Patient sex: F
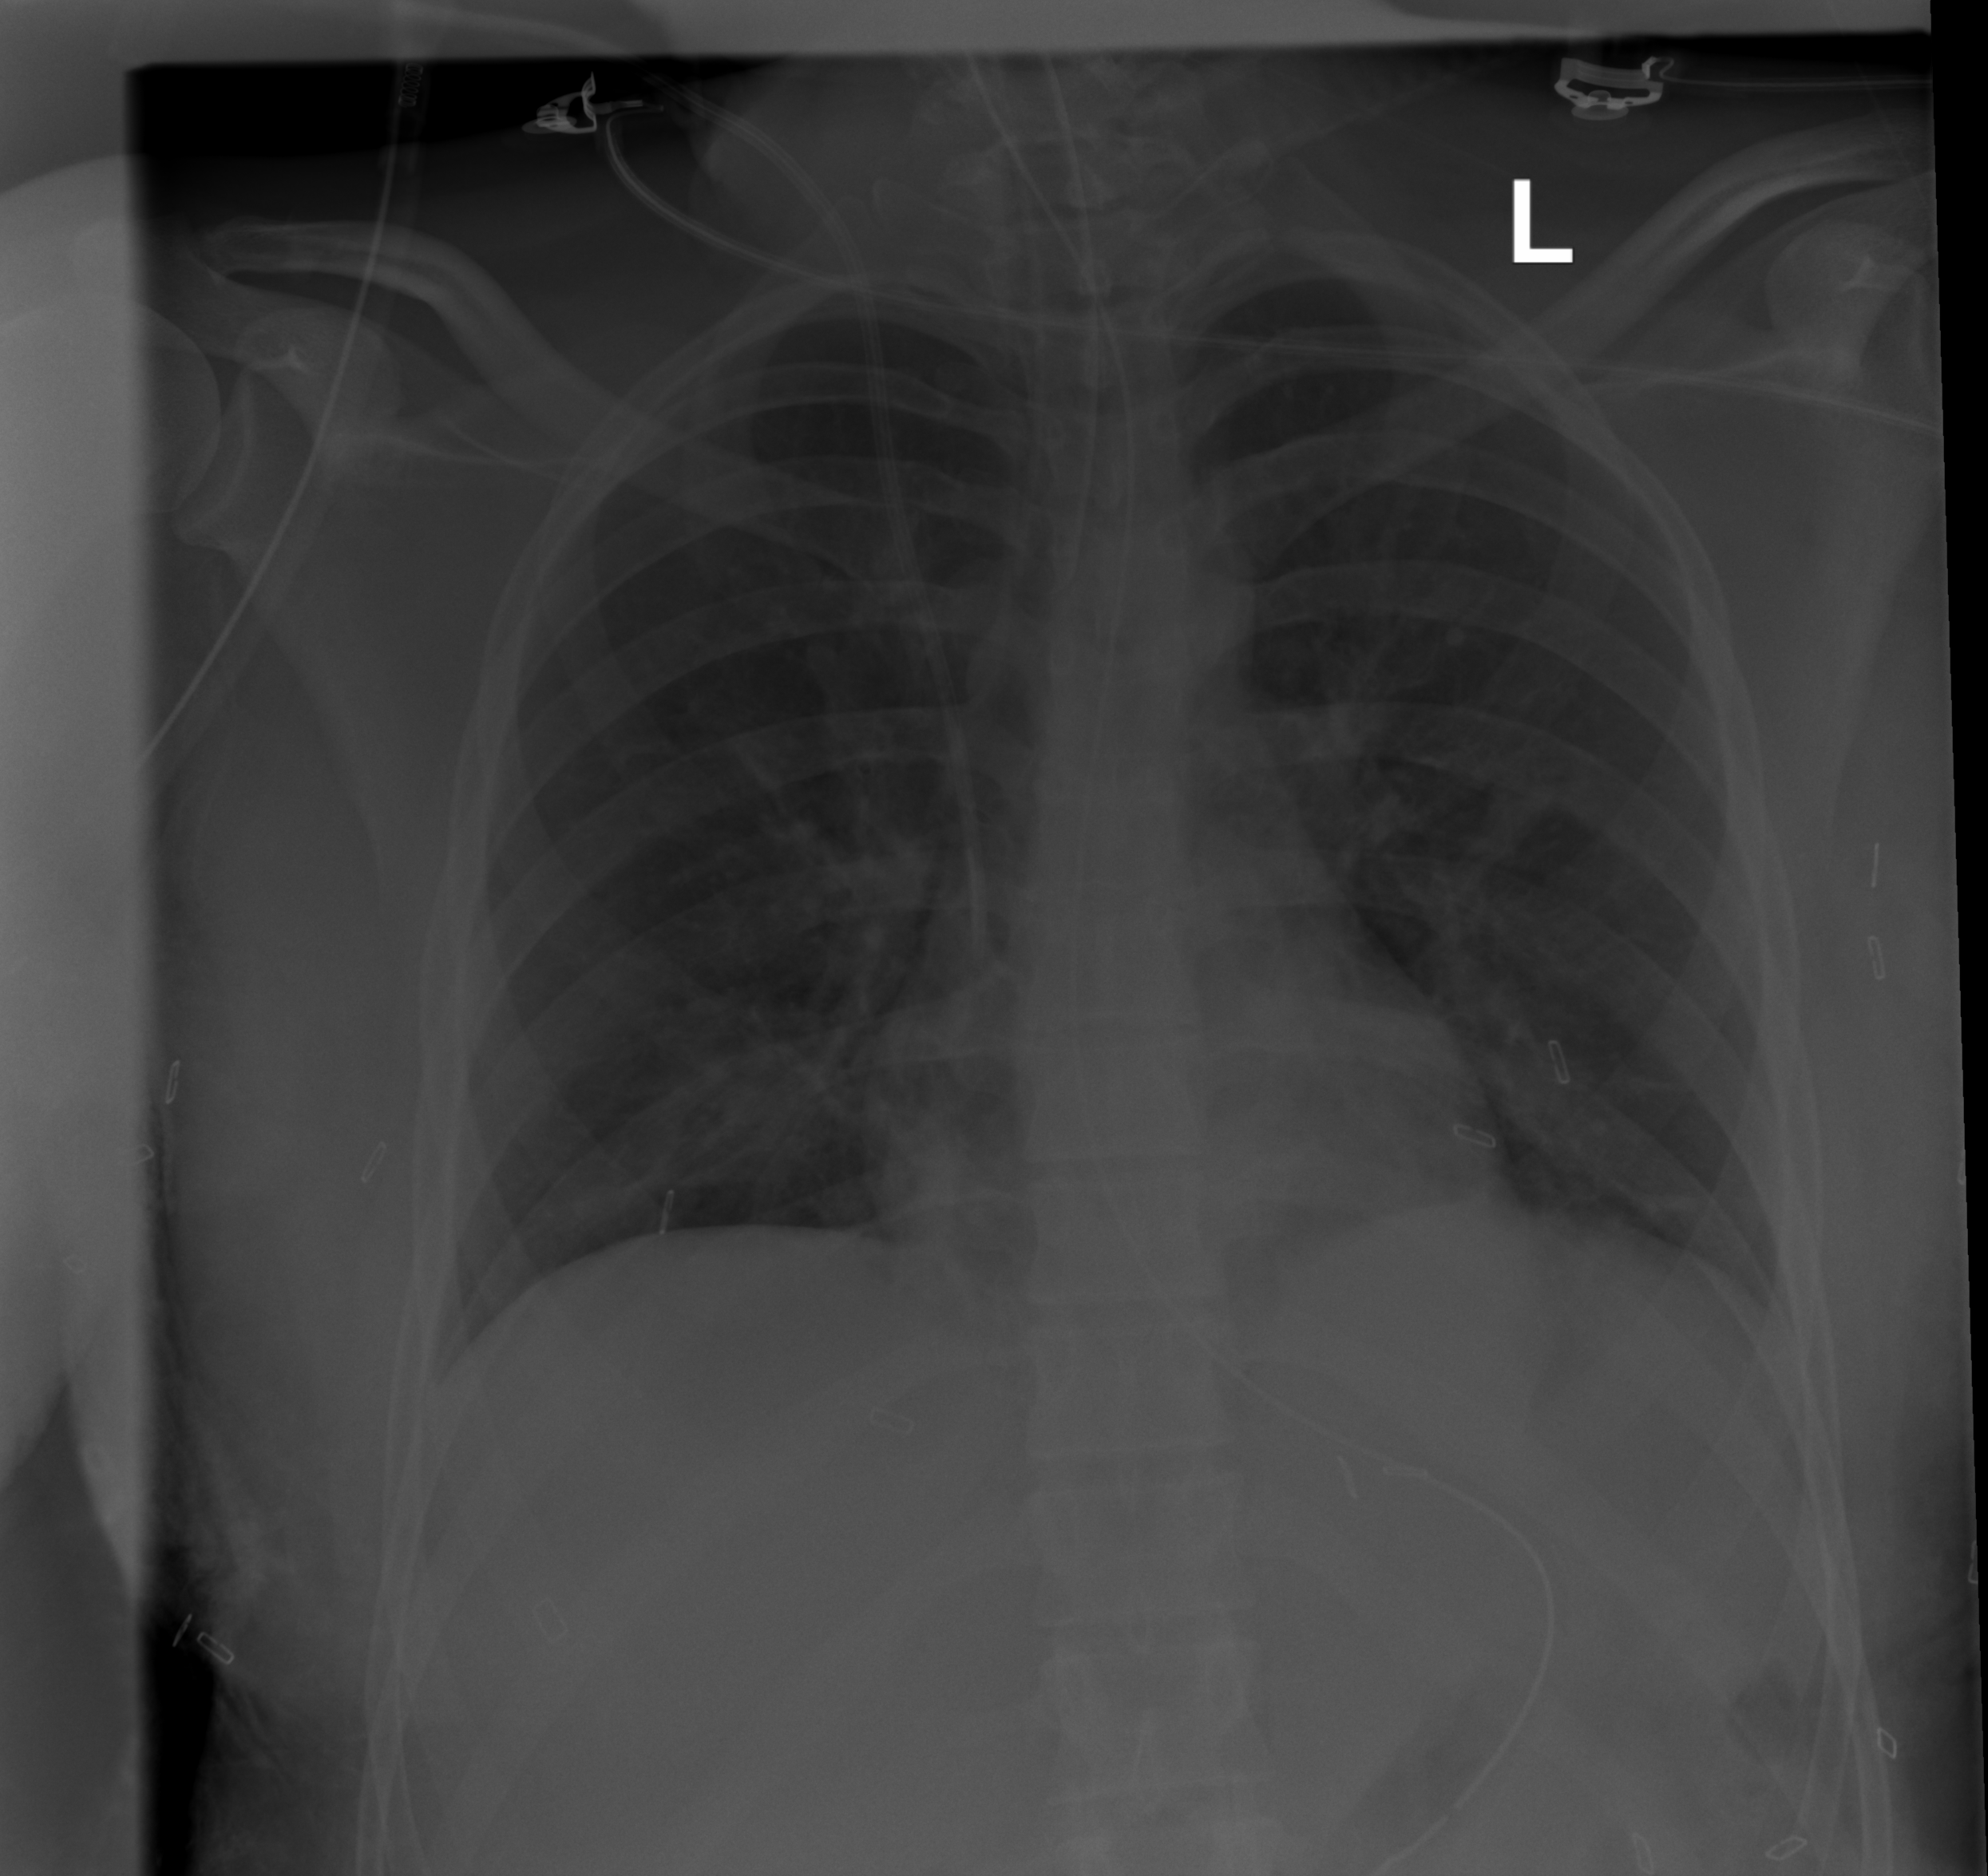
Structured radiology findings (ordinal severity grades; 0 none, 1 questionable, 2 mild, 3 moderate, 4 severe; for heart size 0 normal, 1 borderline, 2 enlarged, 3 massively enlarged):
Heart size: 0
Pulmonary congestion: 2
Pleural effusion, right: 0
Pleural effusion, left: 0
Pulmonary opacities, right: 0
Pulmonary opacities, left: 0
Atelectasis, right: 2
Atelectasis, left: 2